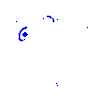
Particle: kaon